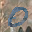
Label: 0